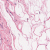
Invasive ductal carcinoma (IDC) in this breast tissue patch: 0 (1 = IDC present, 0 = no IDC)